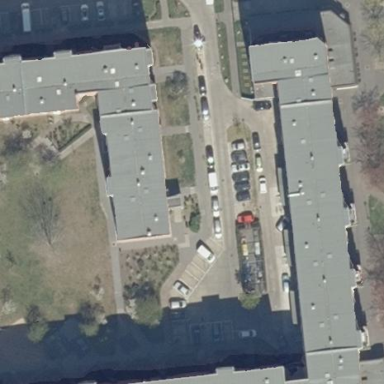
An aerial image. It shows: Building with apartments and flat roof.